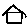
Label: house